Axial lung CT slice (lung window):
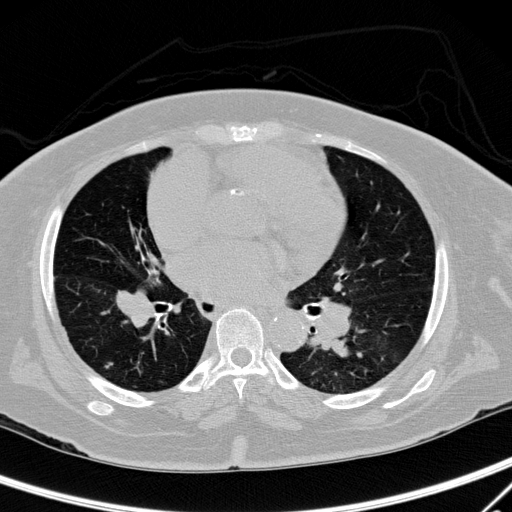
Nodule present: yes
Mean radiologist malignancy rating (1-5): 5